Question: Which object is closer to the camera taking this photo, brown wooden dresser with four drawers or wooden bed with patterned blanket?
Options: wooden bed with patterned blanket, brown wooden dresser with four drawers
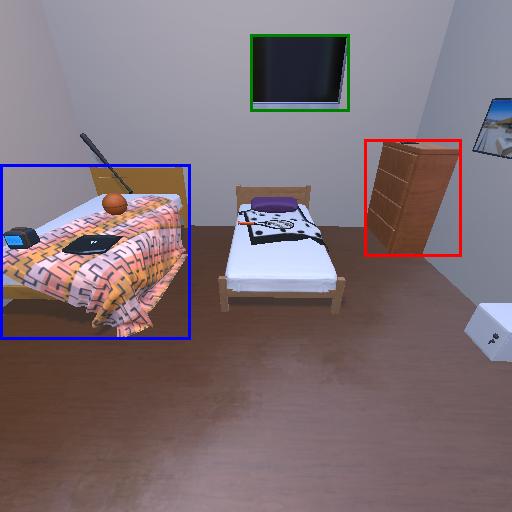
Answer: wooden bed with patterned blanket